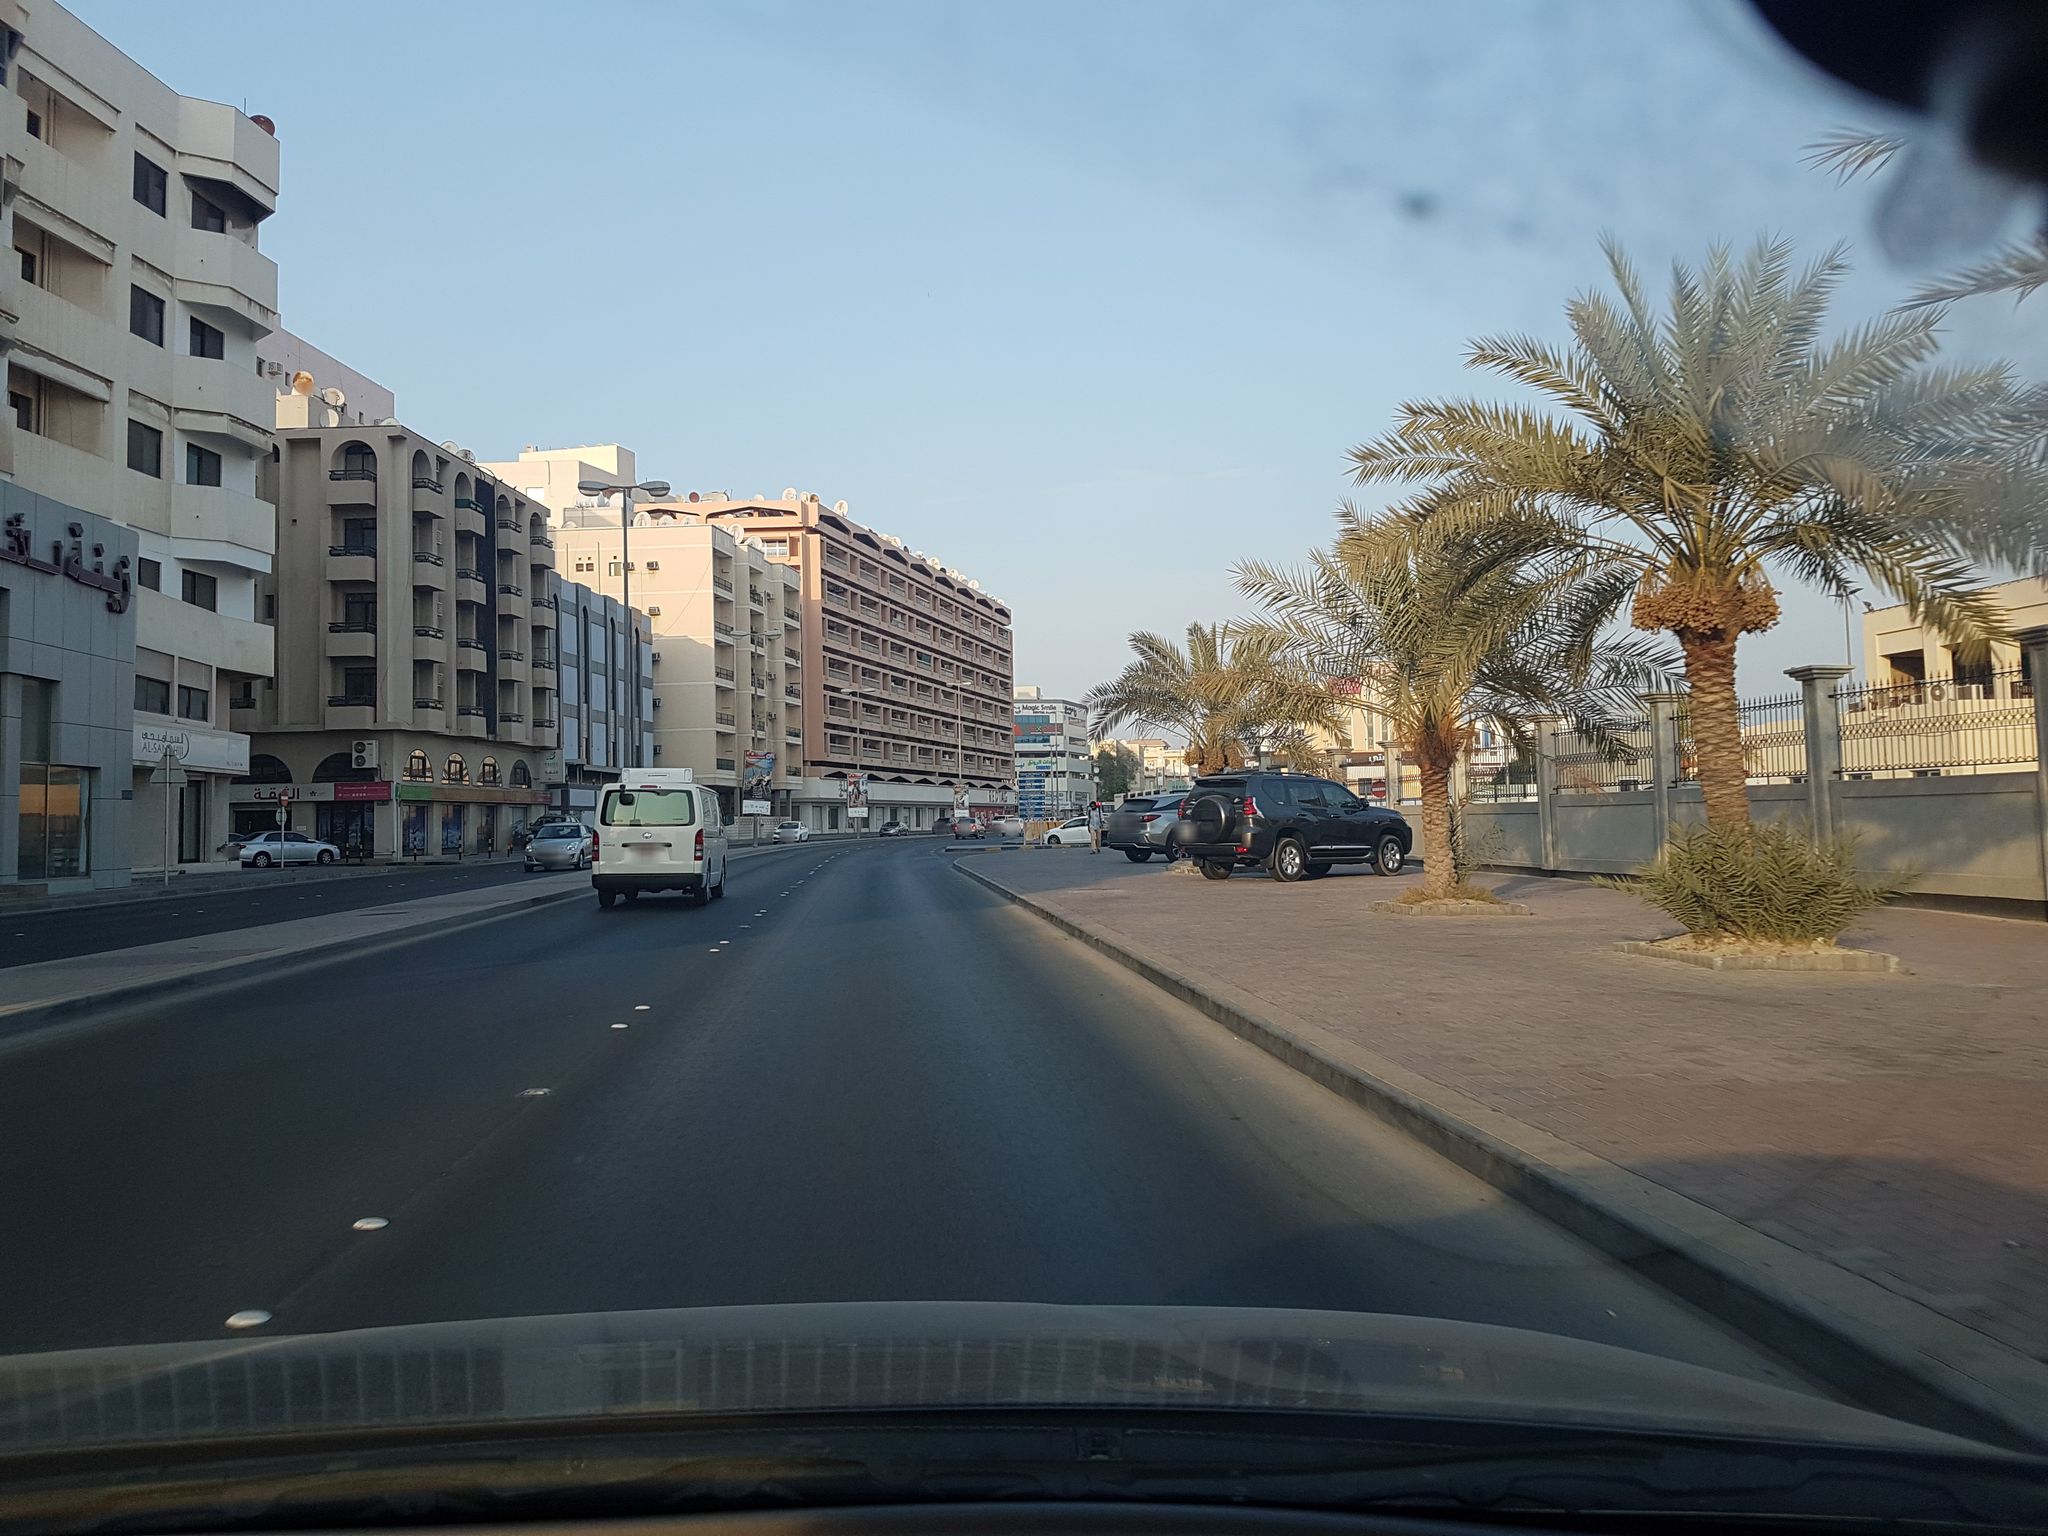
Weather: snowy
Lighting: day
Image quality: good
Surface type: driving surface
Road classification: primary
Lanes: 2
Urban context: urban centre
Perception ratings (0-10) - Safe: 2.84, Lively: 9.63, Beautiful: 7.56, Boring: 0.66, Depressing: 4.2, Wealthy: 8.75